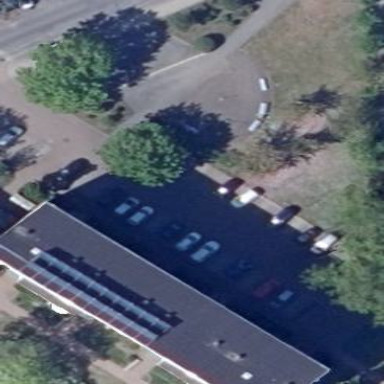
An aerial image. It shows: Parking area with surface.